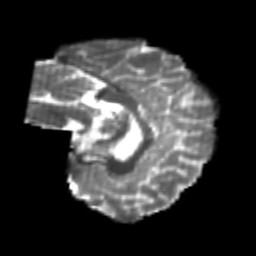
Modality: T2w
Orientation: sagittal
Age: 24
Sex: female
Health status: healthy
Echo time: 0.074 s